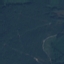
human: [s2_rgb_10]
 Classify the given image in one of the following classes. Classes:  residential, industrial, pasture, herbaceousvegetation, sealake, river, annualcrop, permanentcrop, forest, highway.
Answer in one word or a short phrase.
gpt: Forest